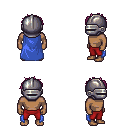
a pixel art fantasy rpg character, male body template, human, dark skin, blue cape, red pants, pink bedhead hairstyle, metal helm, four views (front, back, left, right), 2x2 character sprite sheet, small pixel art, hard edges, no anti-aliasing